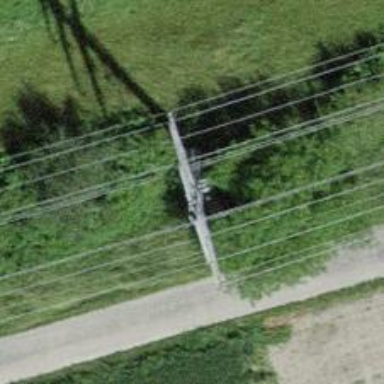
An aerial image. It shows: Minor power line.